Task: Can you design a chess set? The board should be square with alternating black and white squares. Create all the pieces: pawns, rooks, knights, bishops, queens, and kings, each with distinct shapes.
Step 3718:
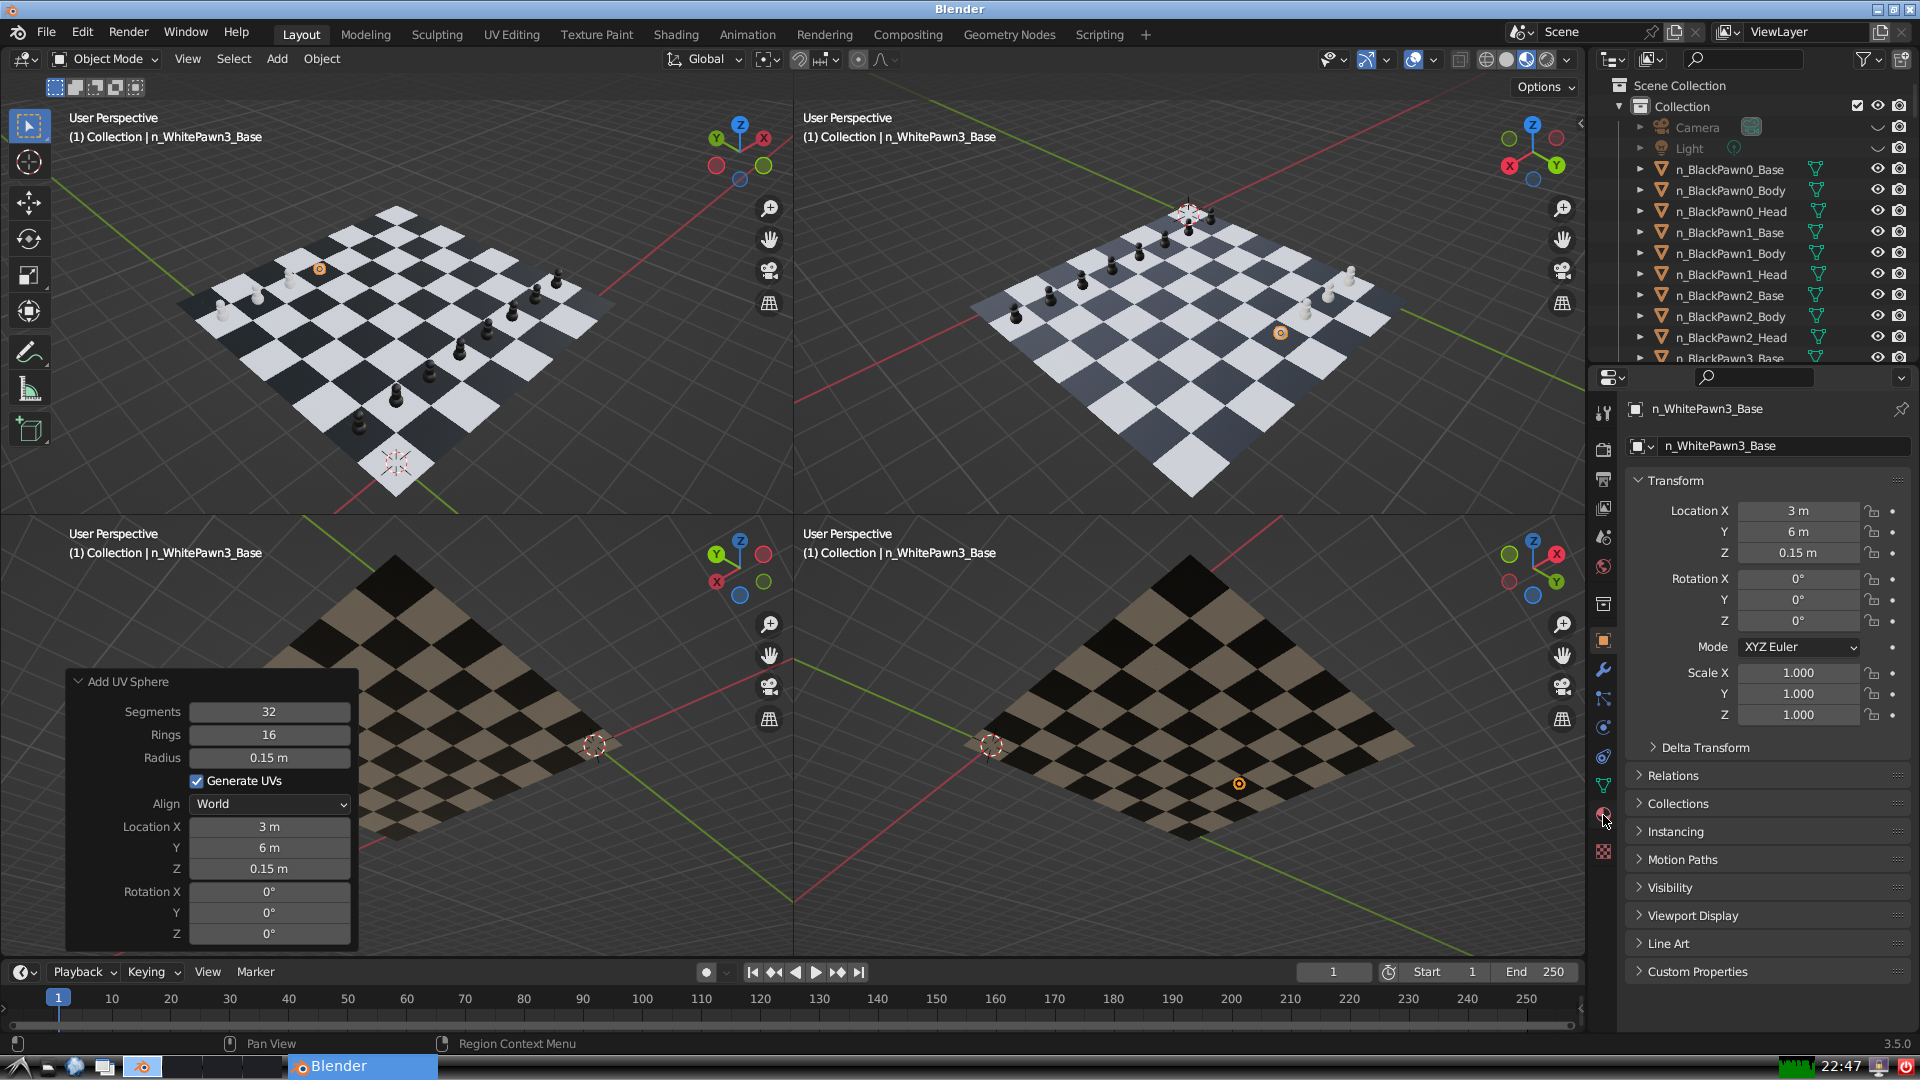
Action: click: no